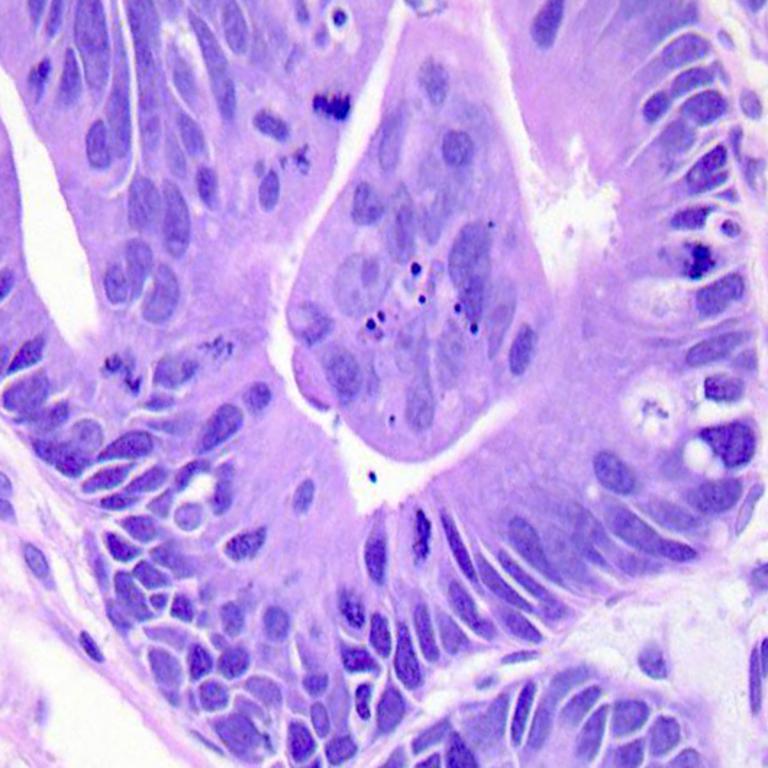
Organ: colon
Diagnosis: adenocarcinomas